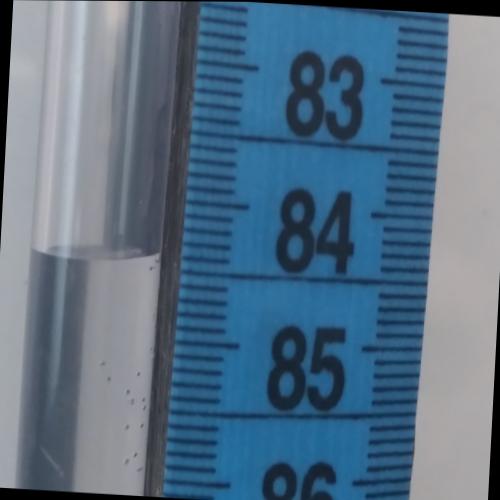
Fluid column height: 84.4 cm